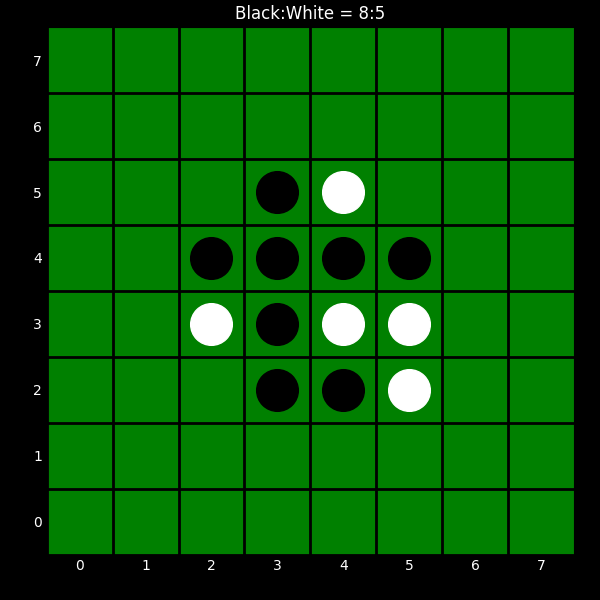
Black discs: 8
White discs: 5